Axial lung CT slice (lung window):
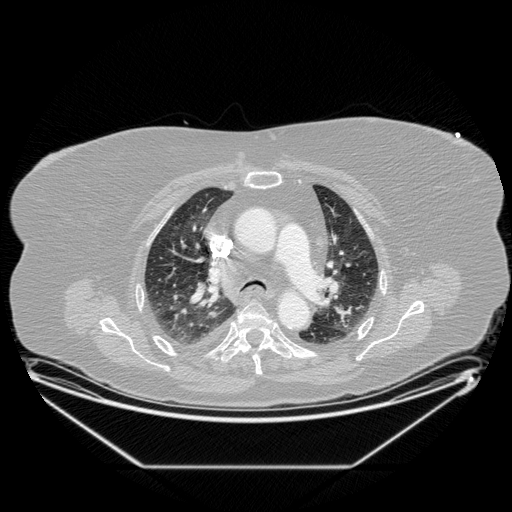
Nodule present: no